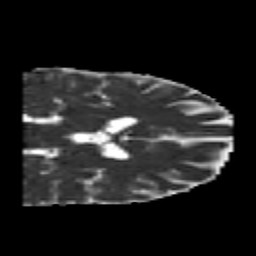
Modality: MD
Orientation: coronal
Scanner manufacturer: siemens
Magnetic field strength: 3 T
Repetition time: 6.8 s
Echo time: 0.093 s